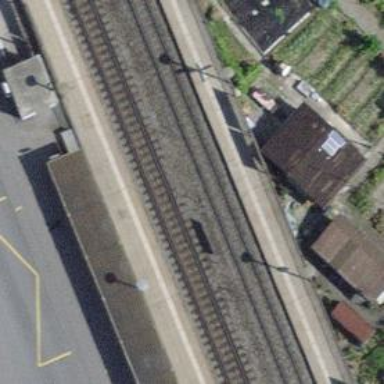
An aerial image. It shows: Railway stop with public transport stop position.